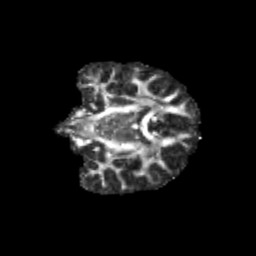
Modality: FA
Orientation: coronal
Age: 13
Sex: female
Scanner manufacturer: siemens
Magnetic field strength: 3 T
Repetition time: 3.8 s
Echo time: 0.07 s